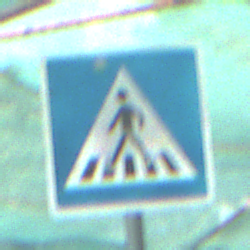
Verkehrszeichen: FussgaengerueberwegRechts
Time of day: MorningAfternoon
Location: Roofed (Special)
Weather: PartlyCloudy
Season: NotSpecified
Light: Natural